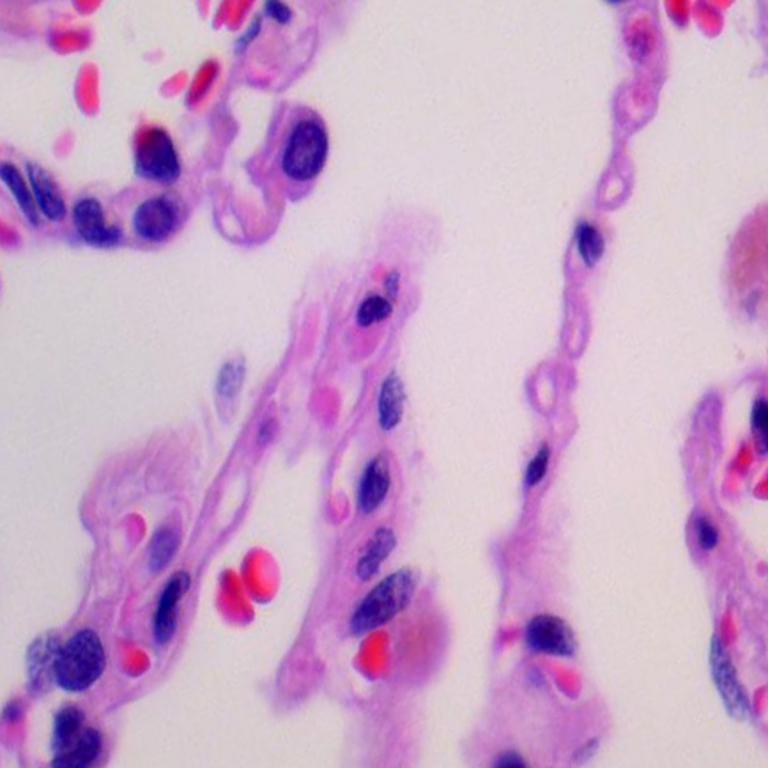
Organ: lung
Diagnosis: benign